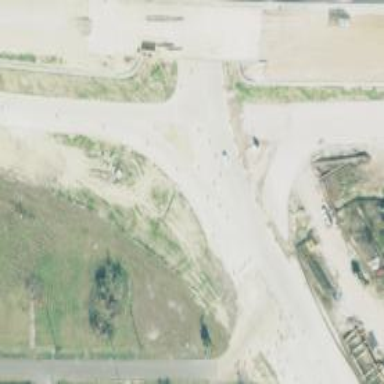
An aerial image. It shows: Secondary road.